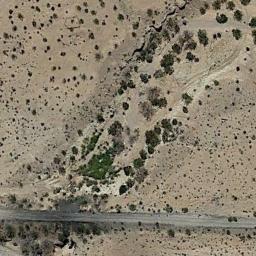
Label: chaparral